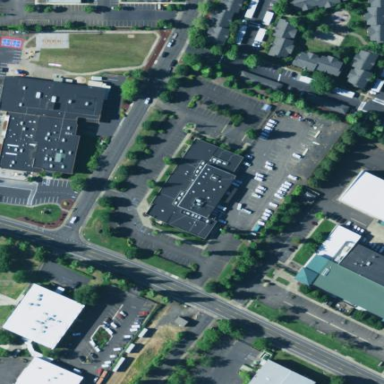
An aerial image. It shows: Office building.